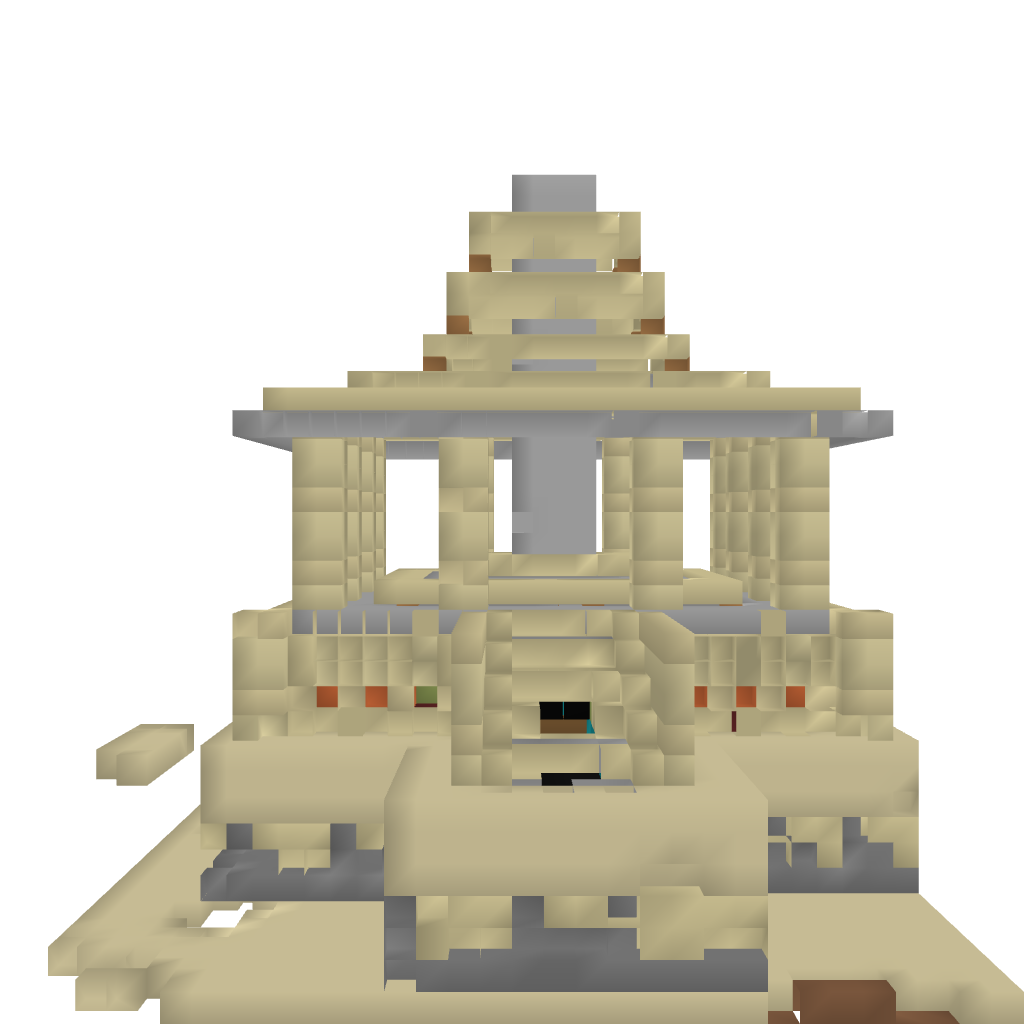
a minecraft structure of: weird arena pagoda thingymajiggy with a secret stair